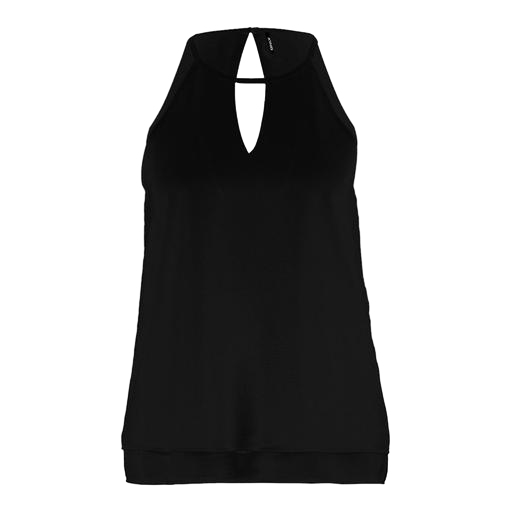
black sleeveless keyhole top, black open-back halterneck top, black double layer tank, white background